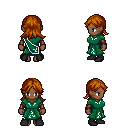
a pixel art fantasy rpg character, female body template, human, dark skin, sash dress, magenta pants, brunette loose hair, cloth bracers, black shoes, four views (front, back, left, right), 2x2 character sprite sheet, small pixel art, hard edges, no anti-aliasing